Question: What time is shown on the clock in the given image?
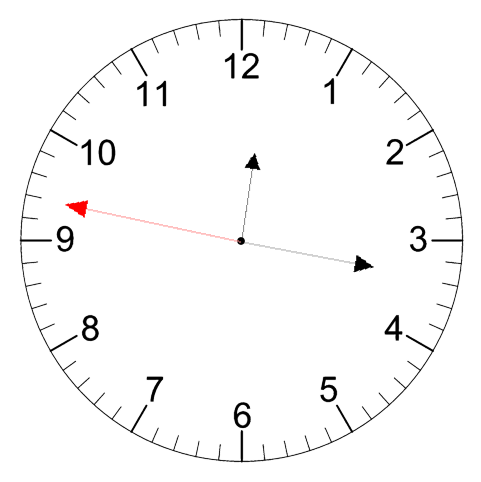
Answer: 12:16:47